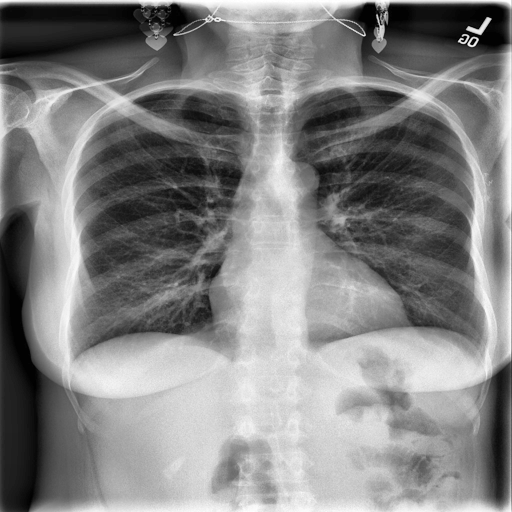
Finding: NORMAL